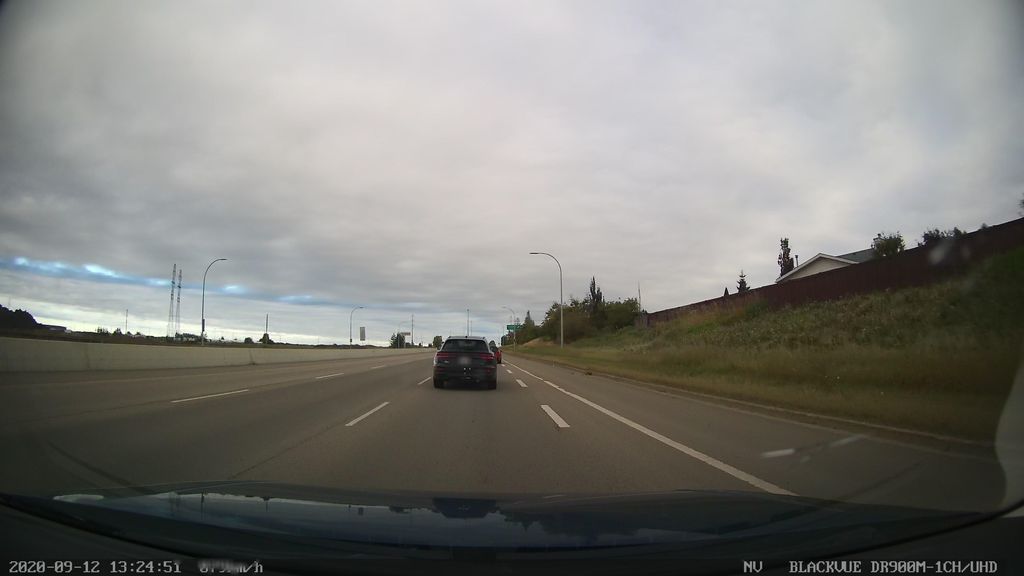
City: edmonton